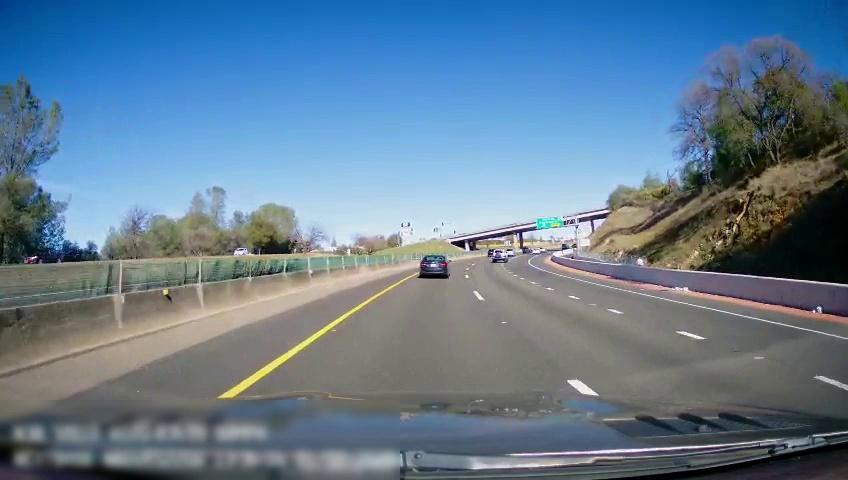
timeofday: Day
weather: Sunny
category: Drivable Space
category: Vehicles | Truck
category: Vehicles | SUV
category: Vehicles | Car
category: Vehicles | SUV
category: Vehicles | SUV
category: Vehicles | SUV
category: Lanes | Current Lane
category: Lanes | Current Lane
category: Lanes | Alternate Lane
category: Lanes | Alternate Lane
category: Lanes | Opposite Lane
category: Traffic | Signs